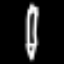
Label: pencil